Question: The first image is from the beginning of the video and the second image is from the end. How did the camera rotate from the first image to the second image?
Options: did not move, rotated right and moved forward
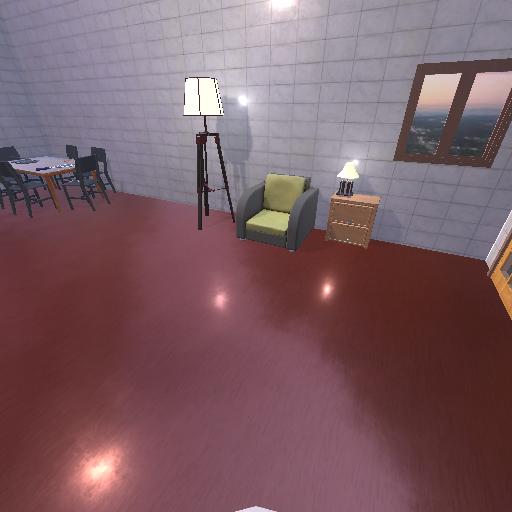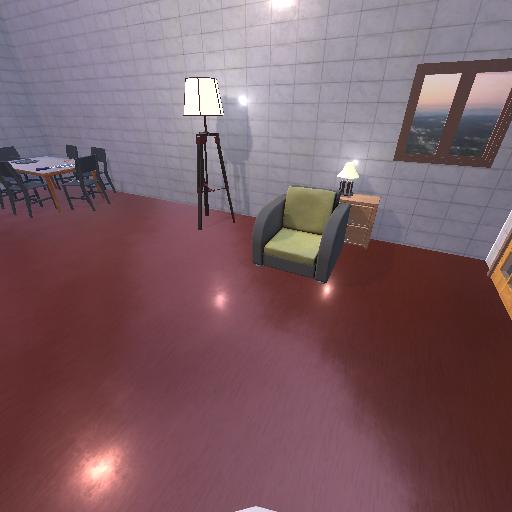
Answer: did not move